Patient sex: M
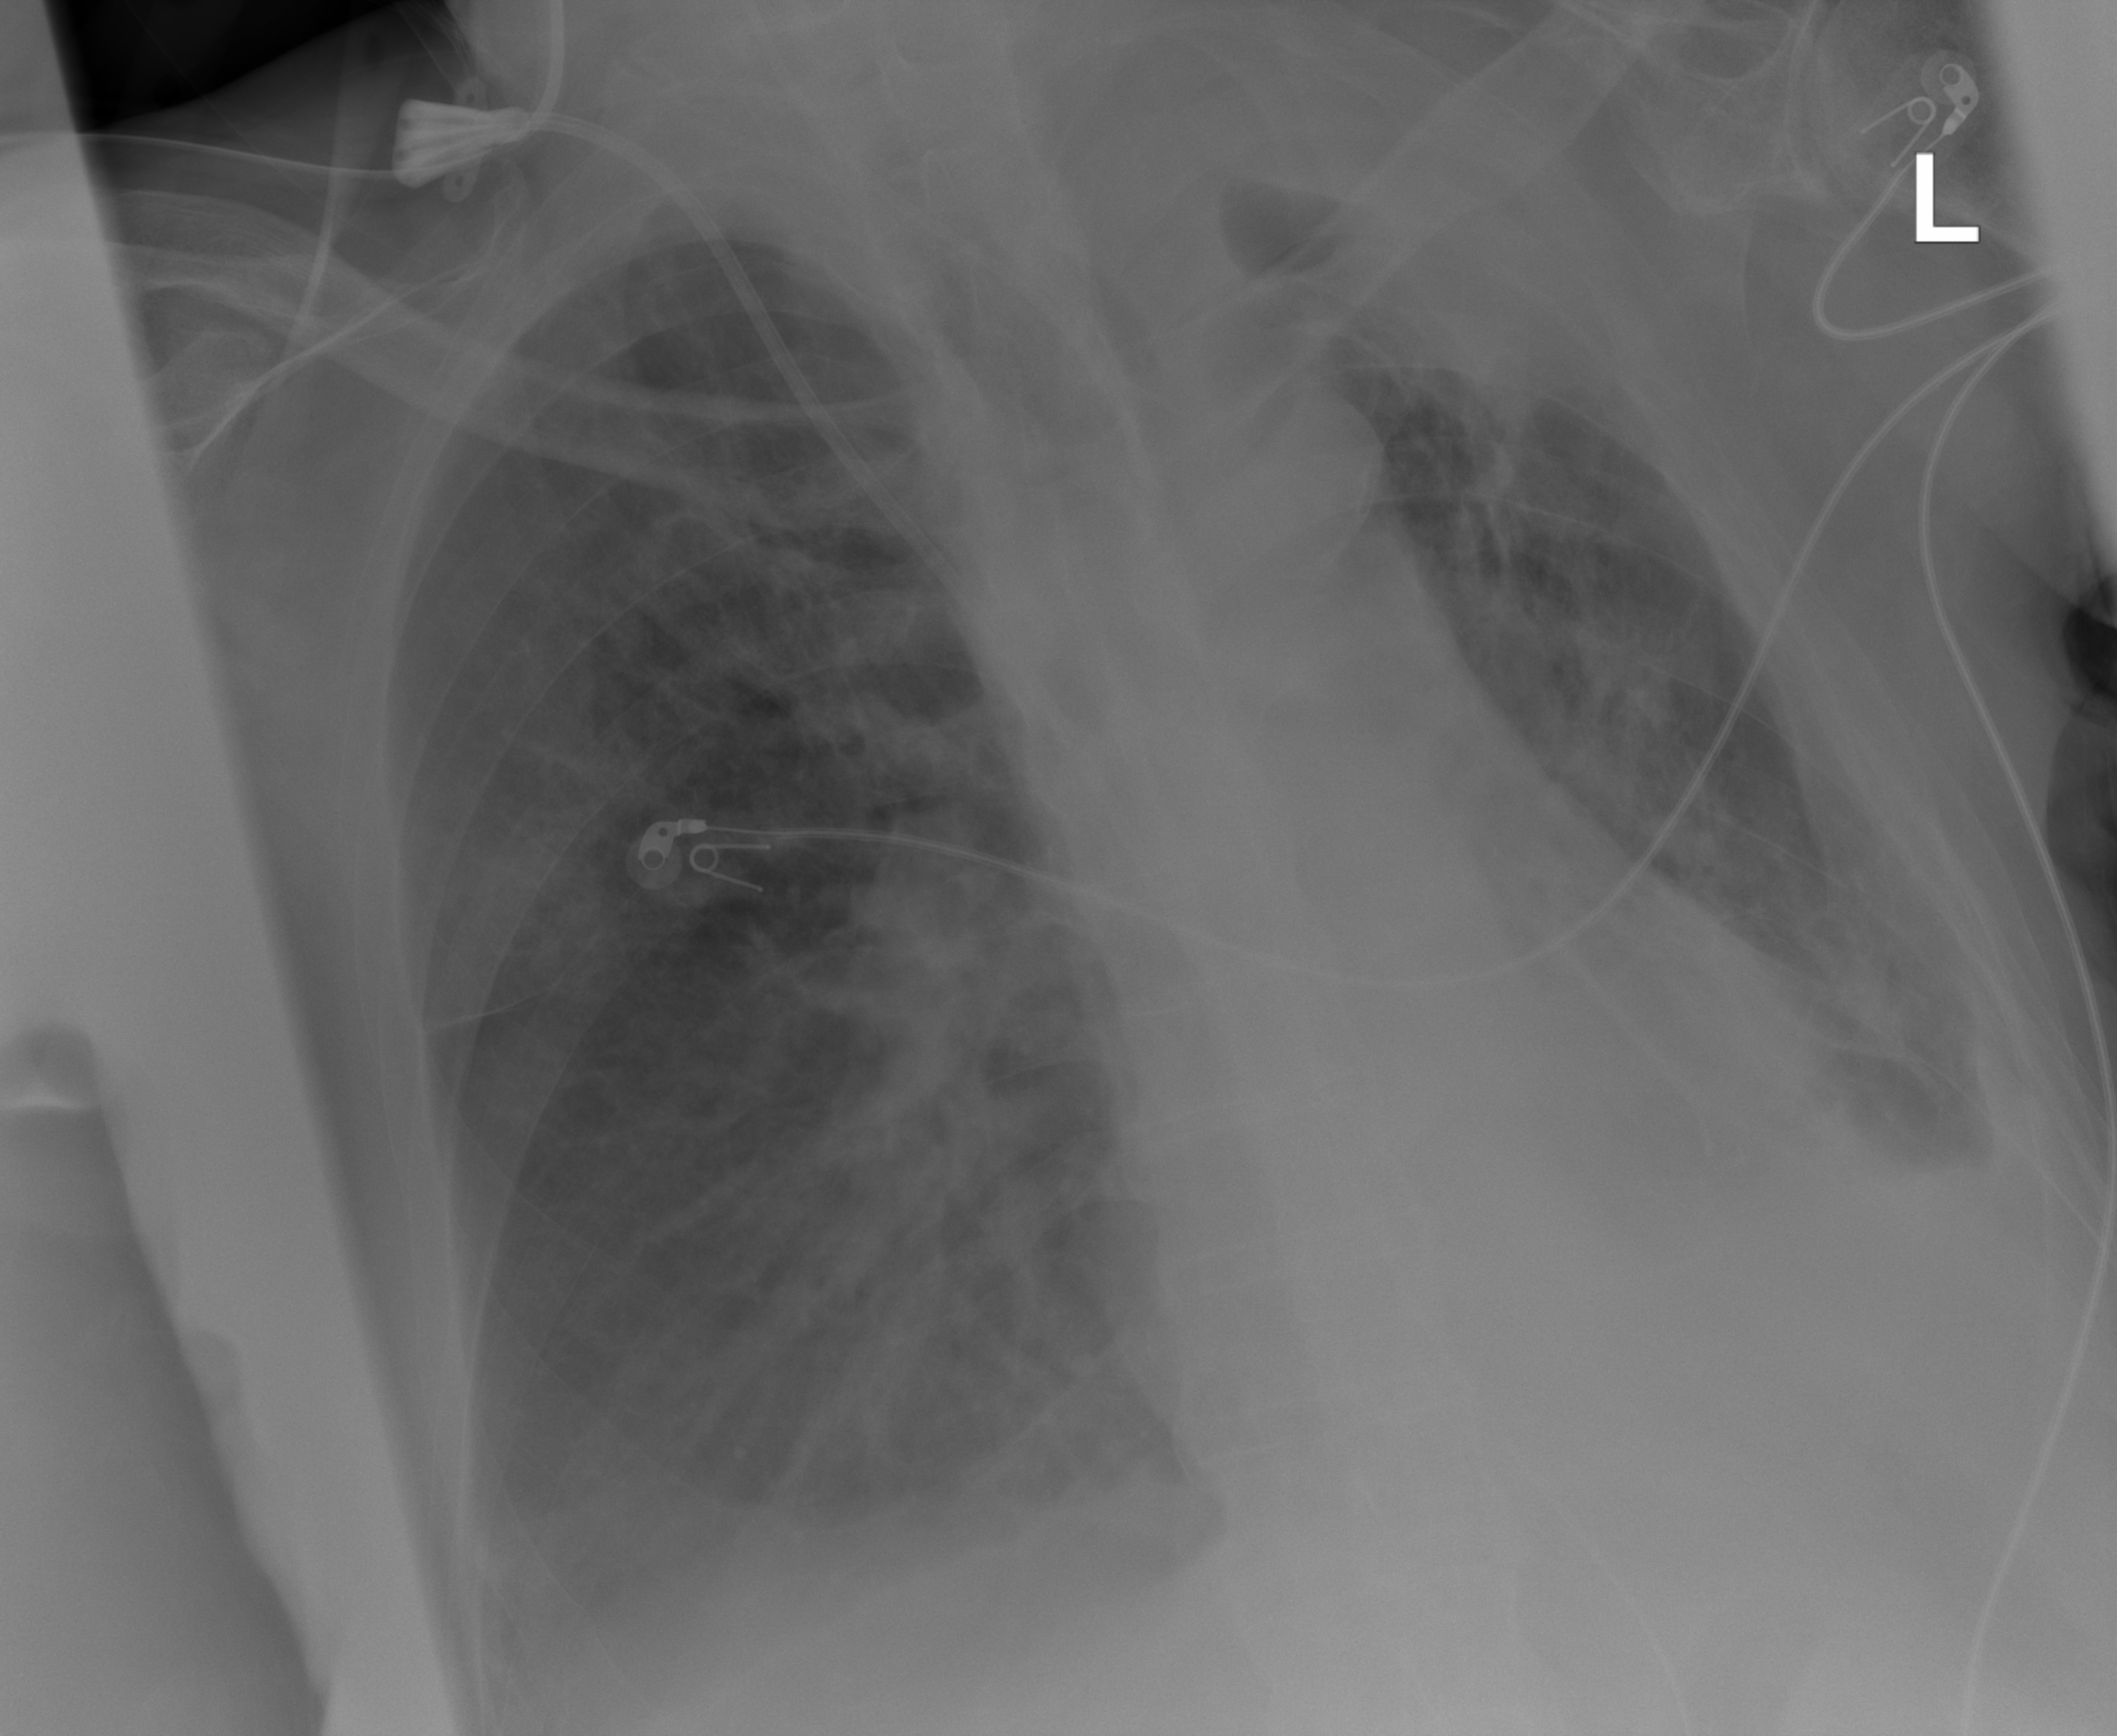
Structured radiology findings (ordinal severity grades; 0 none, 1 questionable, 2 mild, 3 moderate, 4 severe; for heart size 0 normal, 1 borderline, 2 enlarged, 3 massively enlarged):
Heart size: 0
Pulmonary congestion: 0
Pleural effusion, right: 2
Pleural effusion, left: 2
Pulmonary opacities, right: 2
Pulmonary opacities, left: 2
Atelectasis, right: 2
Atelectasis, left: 2